Question: I want my app to show an animated image of loading when it's loading something, I tried to add an already made animated .gif, but it seems that WP7 doesn't support that...
The image is of loading something like this:

I am thinking to make a method to scroll between a sprite sheet like in 2D games, but that would require too much effort to make such a method and i'm not sure it will work in silverlight, any another easy solution to that ?
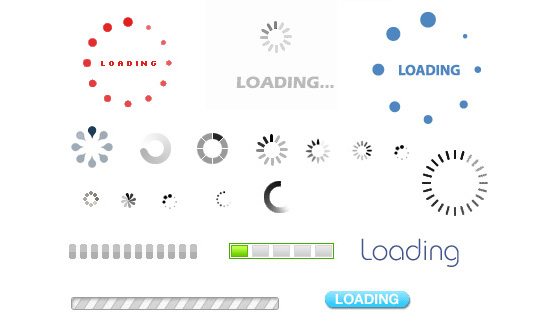
Answer: I've adapted <URL> XAML-based loader before; it works pretty good as an overlay. Simply set its Visibility to Hidden when not doing background work, and then switch it to Visible when you wish to block parts of the UI with a loading indicator while doing stuff in the background. The animation is defined in the XAML so it doesn't require any code or trickery to get it spinning.
Here's the relevant bits:
'''
<Canvas RenderTransformOrigin="0.5,0.5" Width="120" Height="120">
<Ellipse Width="21.835" Height="21.862" Canvas.Left="20.1696" Canvas.Top="9.76358"
Stretch="Fill" Fill="#E6000000"/>
<Ellipse Width="21.835" Height="21.862" Canvas.Left="2.86816" Canvas.Top="29.9581"
Stretch="Fill" Fill="#CD000000"/>
<Ellipse Width="21.835" Height="21.862" Canvas.Left="5.03758e-006" Canvas.Top="57.9341"
Stretch="Fill" Fill="#B3000000"/>
<Ellipse Width="21.835" Height="21.862" Canvas.Left="12.1203" Canvas.Top="83.3163"
Stretch="Fill" Fill="#9A000000"/>
<Ellipse Width="21.835" Height="21.862" Canvas.Left="36.5459" Canvas.Top="98.138"
Stretch="Fill" Fill="#80000000"/>
<Ellipse Width="21.835" Height="21.862" Canvas.Left="64.6723" Canvas.Top="96.8411"
Stretch="Fill" Fill="#67000000"/>
<Ellipse Width="21.835" Height="21.862" Canvas.Left="87.6176" Canvas.Top="81.2783"
Stretch="Fill" Fill="#4D000000"/>
<Ellipse Width="21.835" Height="21.862" Canvas.Left="98.165" Canvas.Top="54.414"
Stretch="Fill" Fill="#34000000"/>
<Ellipse Width="21.835" Height="21.862" Canvas.Left="92.9838" Canvas.Top="26.9938"
Stretch="Fill" Fill="#1A000000"/>
<Ellipse Width="21.835" Height="21.862" Canvas.Left="47.2783" Canvas.Top="0.5"
Stretch="Fill" Fill="#FF000000"/>
<Canvas.RenderTransform>
<RotateTransform x:Name="SpinnerRotate" Angle="0" />
</Canvas.RenderTransform>
<Canvas.Triggers>
<EventTrigger RoutedEvent="ContentControl.Loaded">
<BeginStoryboard>
<Storyboard>
<DoubleAnimation Storyboard.TargetName="SpinnerRotate"
Storyboard.TargetProperty="(RotateTransform.Angle)"
From="0" To="360" Duration="0:0:01"
RepeatBehavior="Forever" />
</Storyboard>
</BeginStoryboard>
</EventTrigger>
</Canvas.Triggers>
</Canvas>
'''
<URL> This is WPF, so it may require some work to adapt it for WP7.
BTW, when I say "overlay" I mean placing one element over another. Such as:
'''
<Grid>
<t:MyUserControl />
<t:MyOverlayUserControl Visibility="Hidden" />
</Grid>
'''